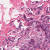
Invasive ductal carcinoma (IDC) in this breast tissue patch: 1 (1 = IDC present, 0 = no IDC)